Field crop: maize
Growth stage: 1
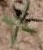
Species: atriplex